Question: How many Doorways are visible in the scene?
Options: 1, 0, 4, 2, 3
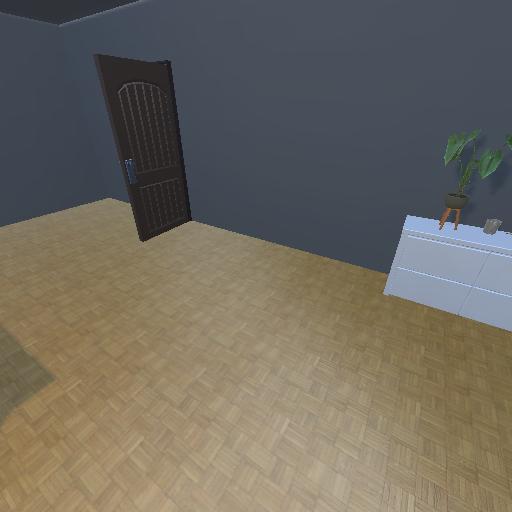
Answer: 1